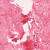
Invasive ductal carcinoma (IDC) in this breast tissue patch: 0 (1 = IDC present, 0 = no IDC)